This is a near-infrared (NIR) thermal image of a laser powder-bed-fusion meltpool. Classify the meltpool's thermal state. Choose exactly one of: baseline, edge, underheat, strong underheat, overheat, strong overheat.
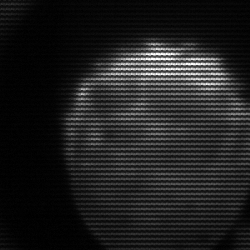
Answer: edge